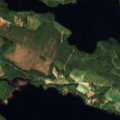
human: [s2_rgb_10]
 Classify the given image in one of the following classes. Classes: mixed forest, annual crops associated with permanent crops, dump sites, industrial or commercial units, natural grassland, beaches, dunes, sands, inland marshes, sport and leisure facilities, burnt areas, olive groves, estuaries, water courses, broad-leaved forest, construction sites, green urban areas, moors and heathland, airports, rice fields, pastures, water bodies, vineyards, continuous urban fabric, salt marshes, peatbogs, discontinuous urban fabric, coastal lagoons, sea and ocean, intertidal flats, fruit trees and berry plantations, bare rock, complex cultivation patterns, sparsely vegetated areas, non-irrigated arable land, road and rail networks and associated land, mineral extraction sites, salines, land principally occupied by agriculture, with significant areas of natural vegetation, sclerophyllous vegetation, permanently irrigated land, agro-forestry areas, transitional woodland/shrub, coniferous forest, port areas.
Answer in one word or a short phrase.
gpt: non-irrigated arable land, coniferous forest, mixed forest, water bodies